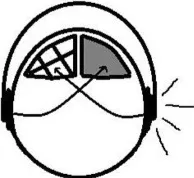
Illustration representing monaural and dichotic conditions. (C) Dichotic condition. Contralateral pathways transport the speech stimuli to the opposite hemisphere, leading to a good performance on the left ear and poor performance on the right ear.
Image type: radiology (x_ray)